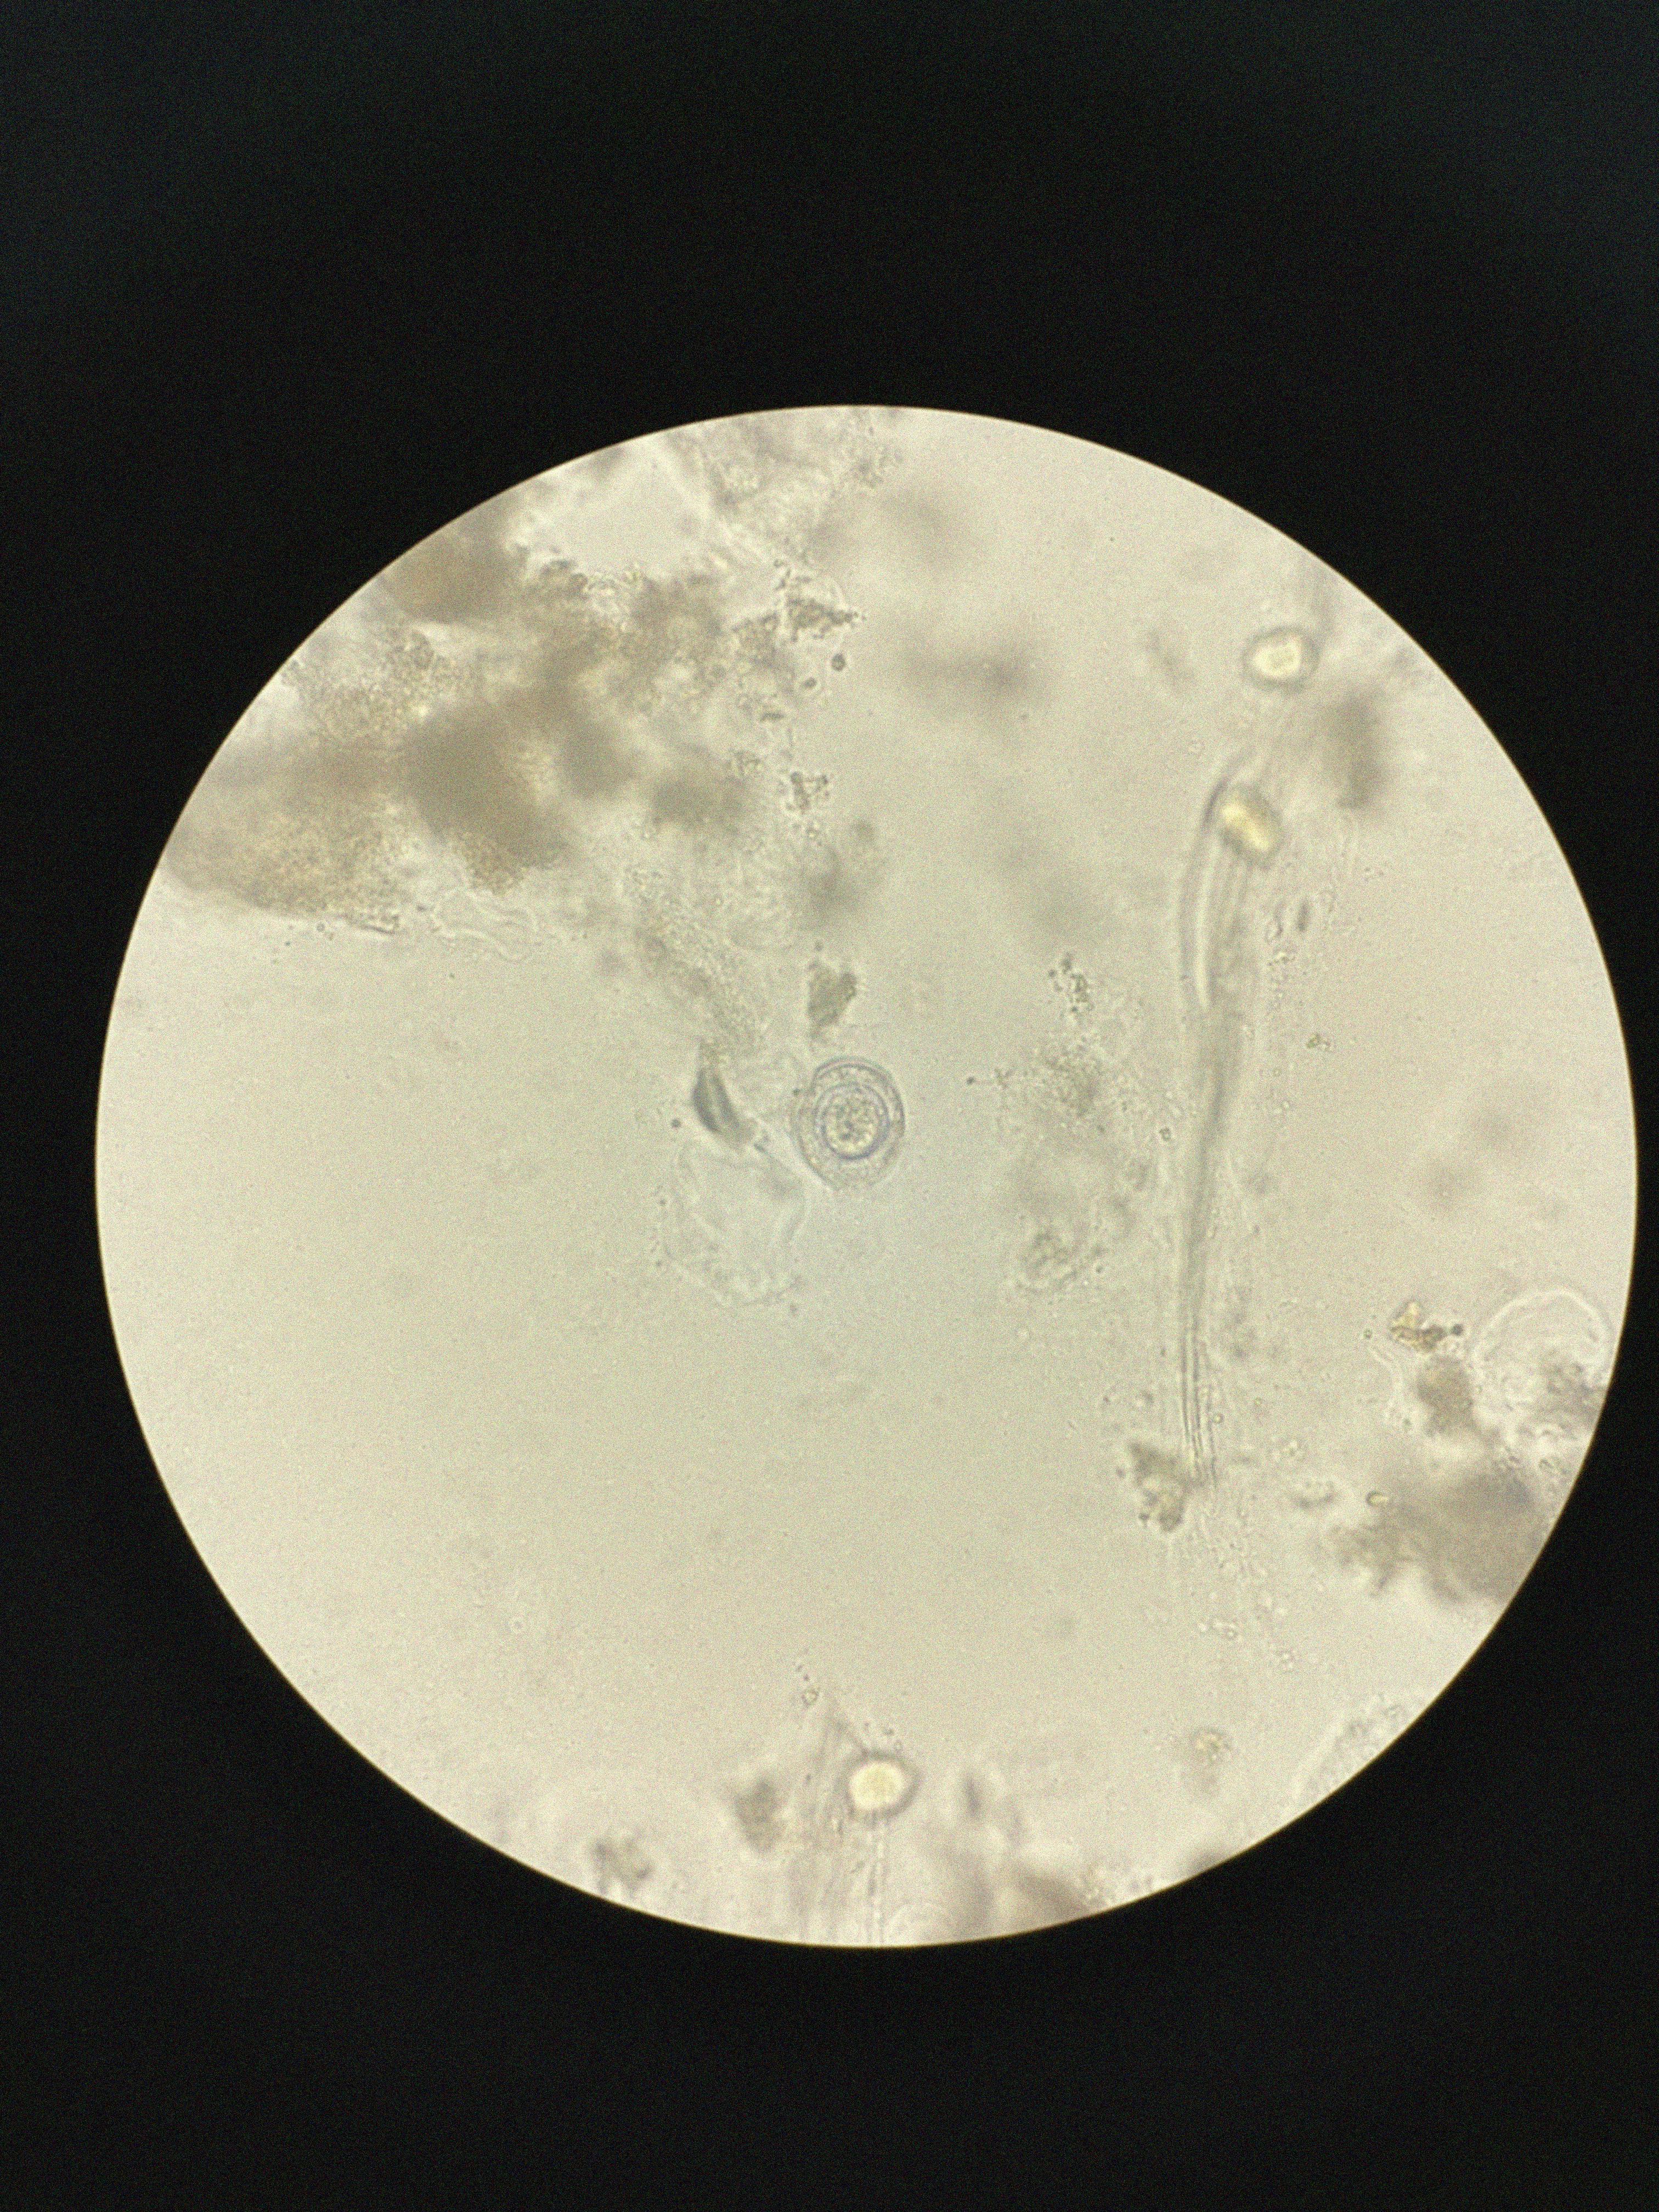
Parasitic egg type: Hymenolepis nana